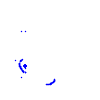
Particle: proton